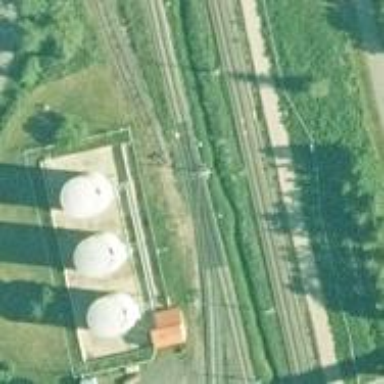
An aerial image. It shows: Railway signal.